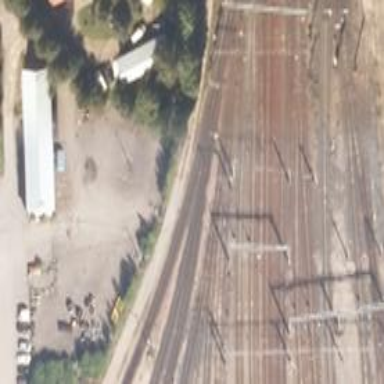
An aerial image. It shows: Railway signal.